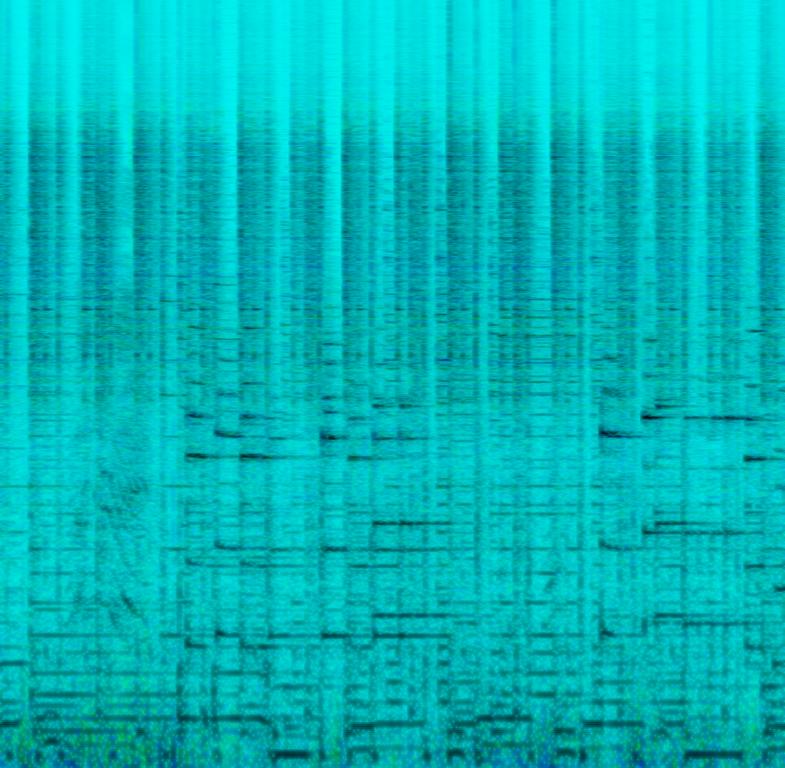
This music is instrumental. The tempo is fast with a lively keyboard harmony, steady drumming, groovy bass lines and harmonica melodic. The song is fresh, groovy, sunny, happy; vivacious and spirited. The song is a live performance outdoors as there are ambient nature sounds like the breeze,and sound of people talking.